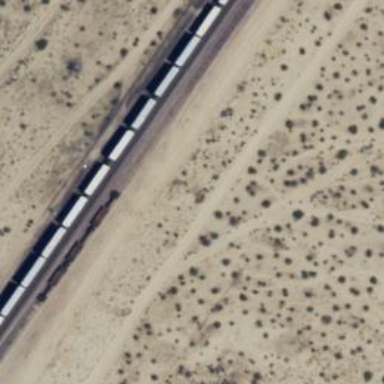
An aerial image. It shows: Railway siding for service.